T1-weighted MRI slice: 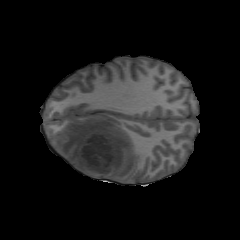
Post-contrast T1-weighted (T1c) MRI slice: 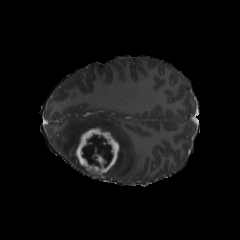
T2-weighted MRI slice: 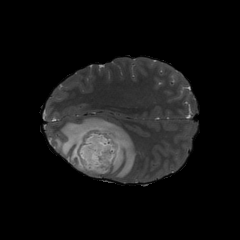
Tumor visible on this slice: yes